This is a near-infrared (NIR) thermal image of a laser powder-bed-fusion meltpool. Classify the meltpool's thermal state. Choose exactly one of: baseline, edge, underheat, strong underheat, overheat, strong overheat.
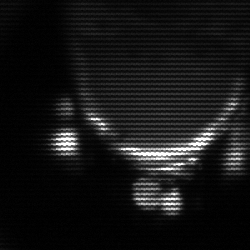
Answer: baseline